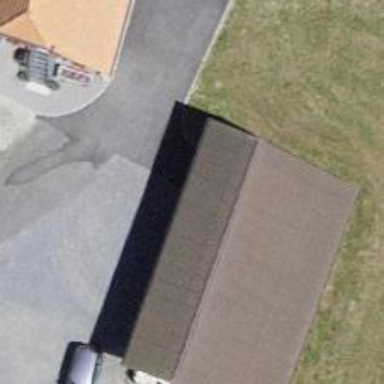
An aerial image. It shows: Shed building.